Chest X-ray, AP view. Patient: 35 years old, sex F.
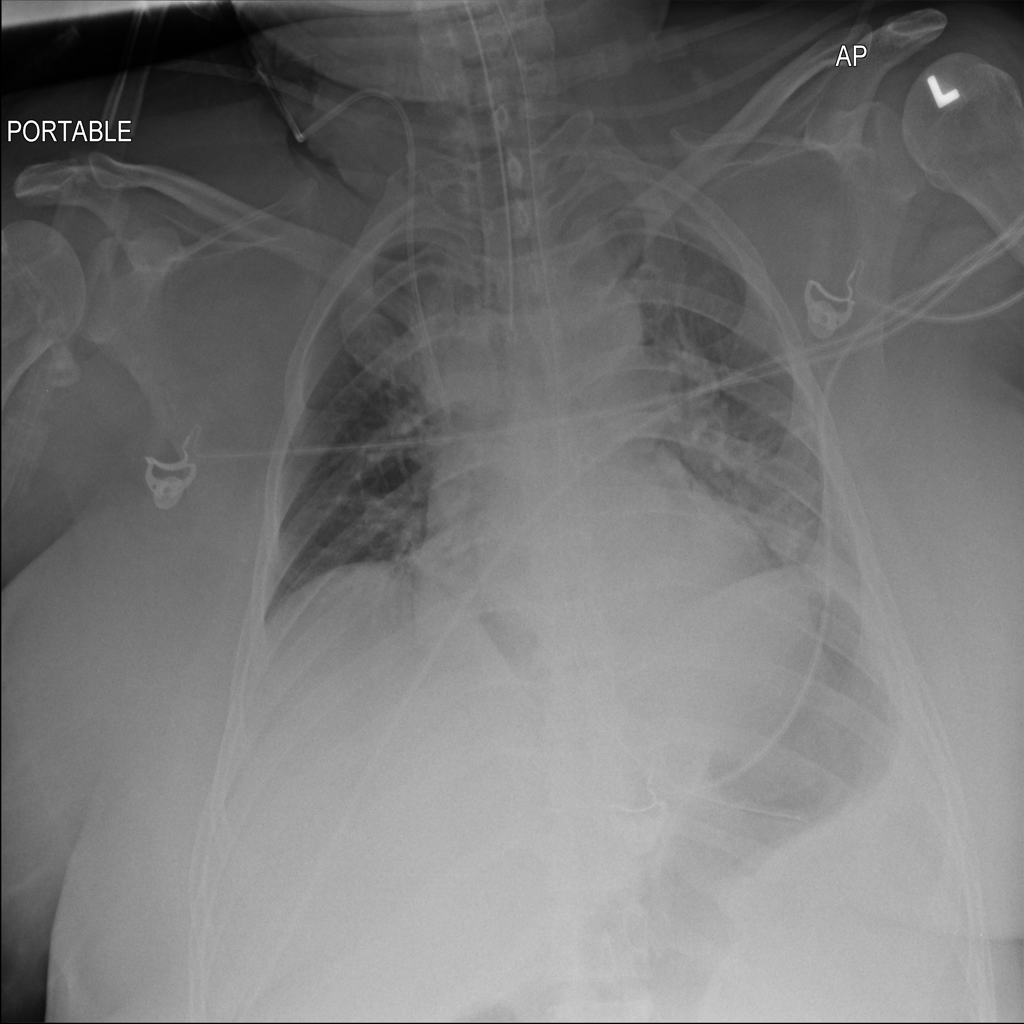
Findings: No Finding